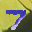
Label: 7